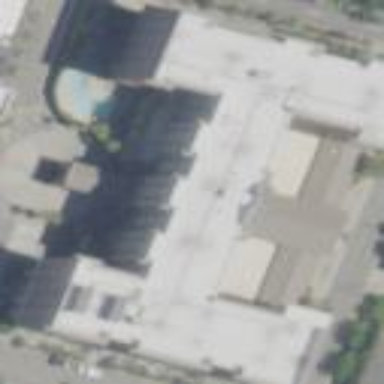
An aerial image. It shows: Hotel building.